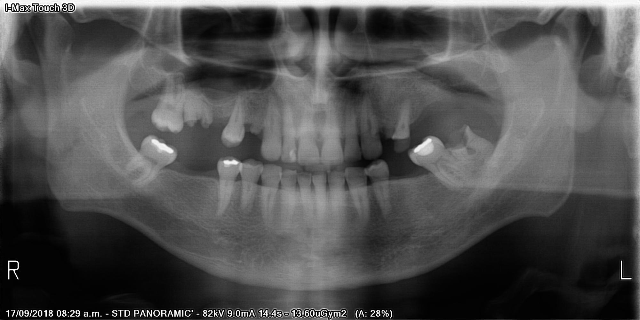
adult